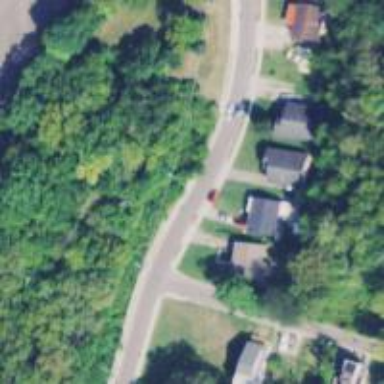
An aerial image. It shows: Residential road.